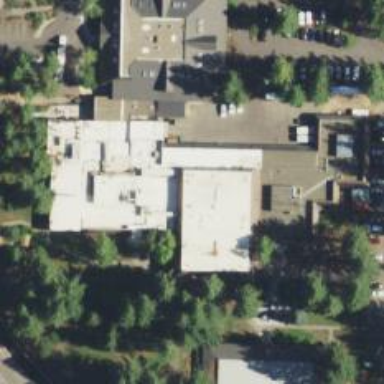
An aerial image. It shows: Public building.